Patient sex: M
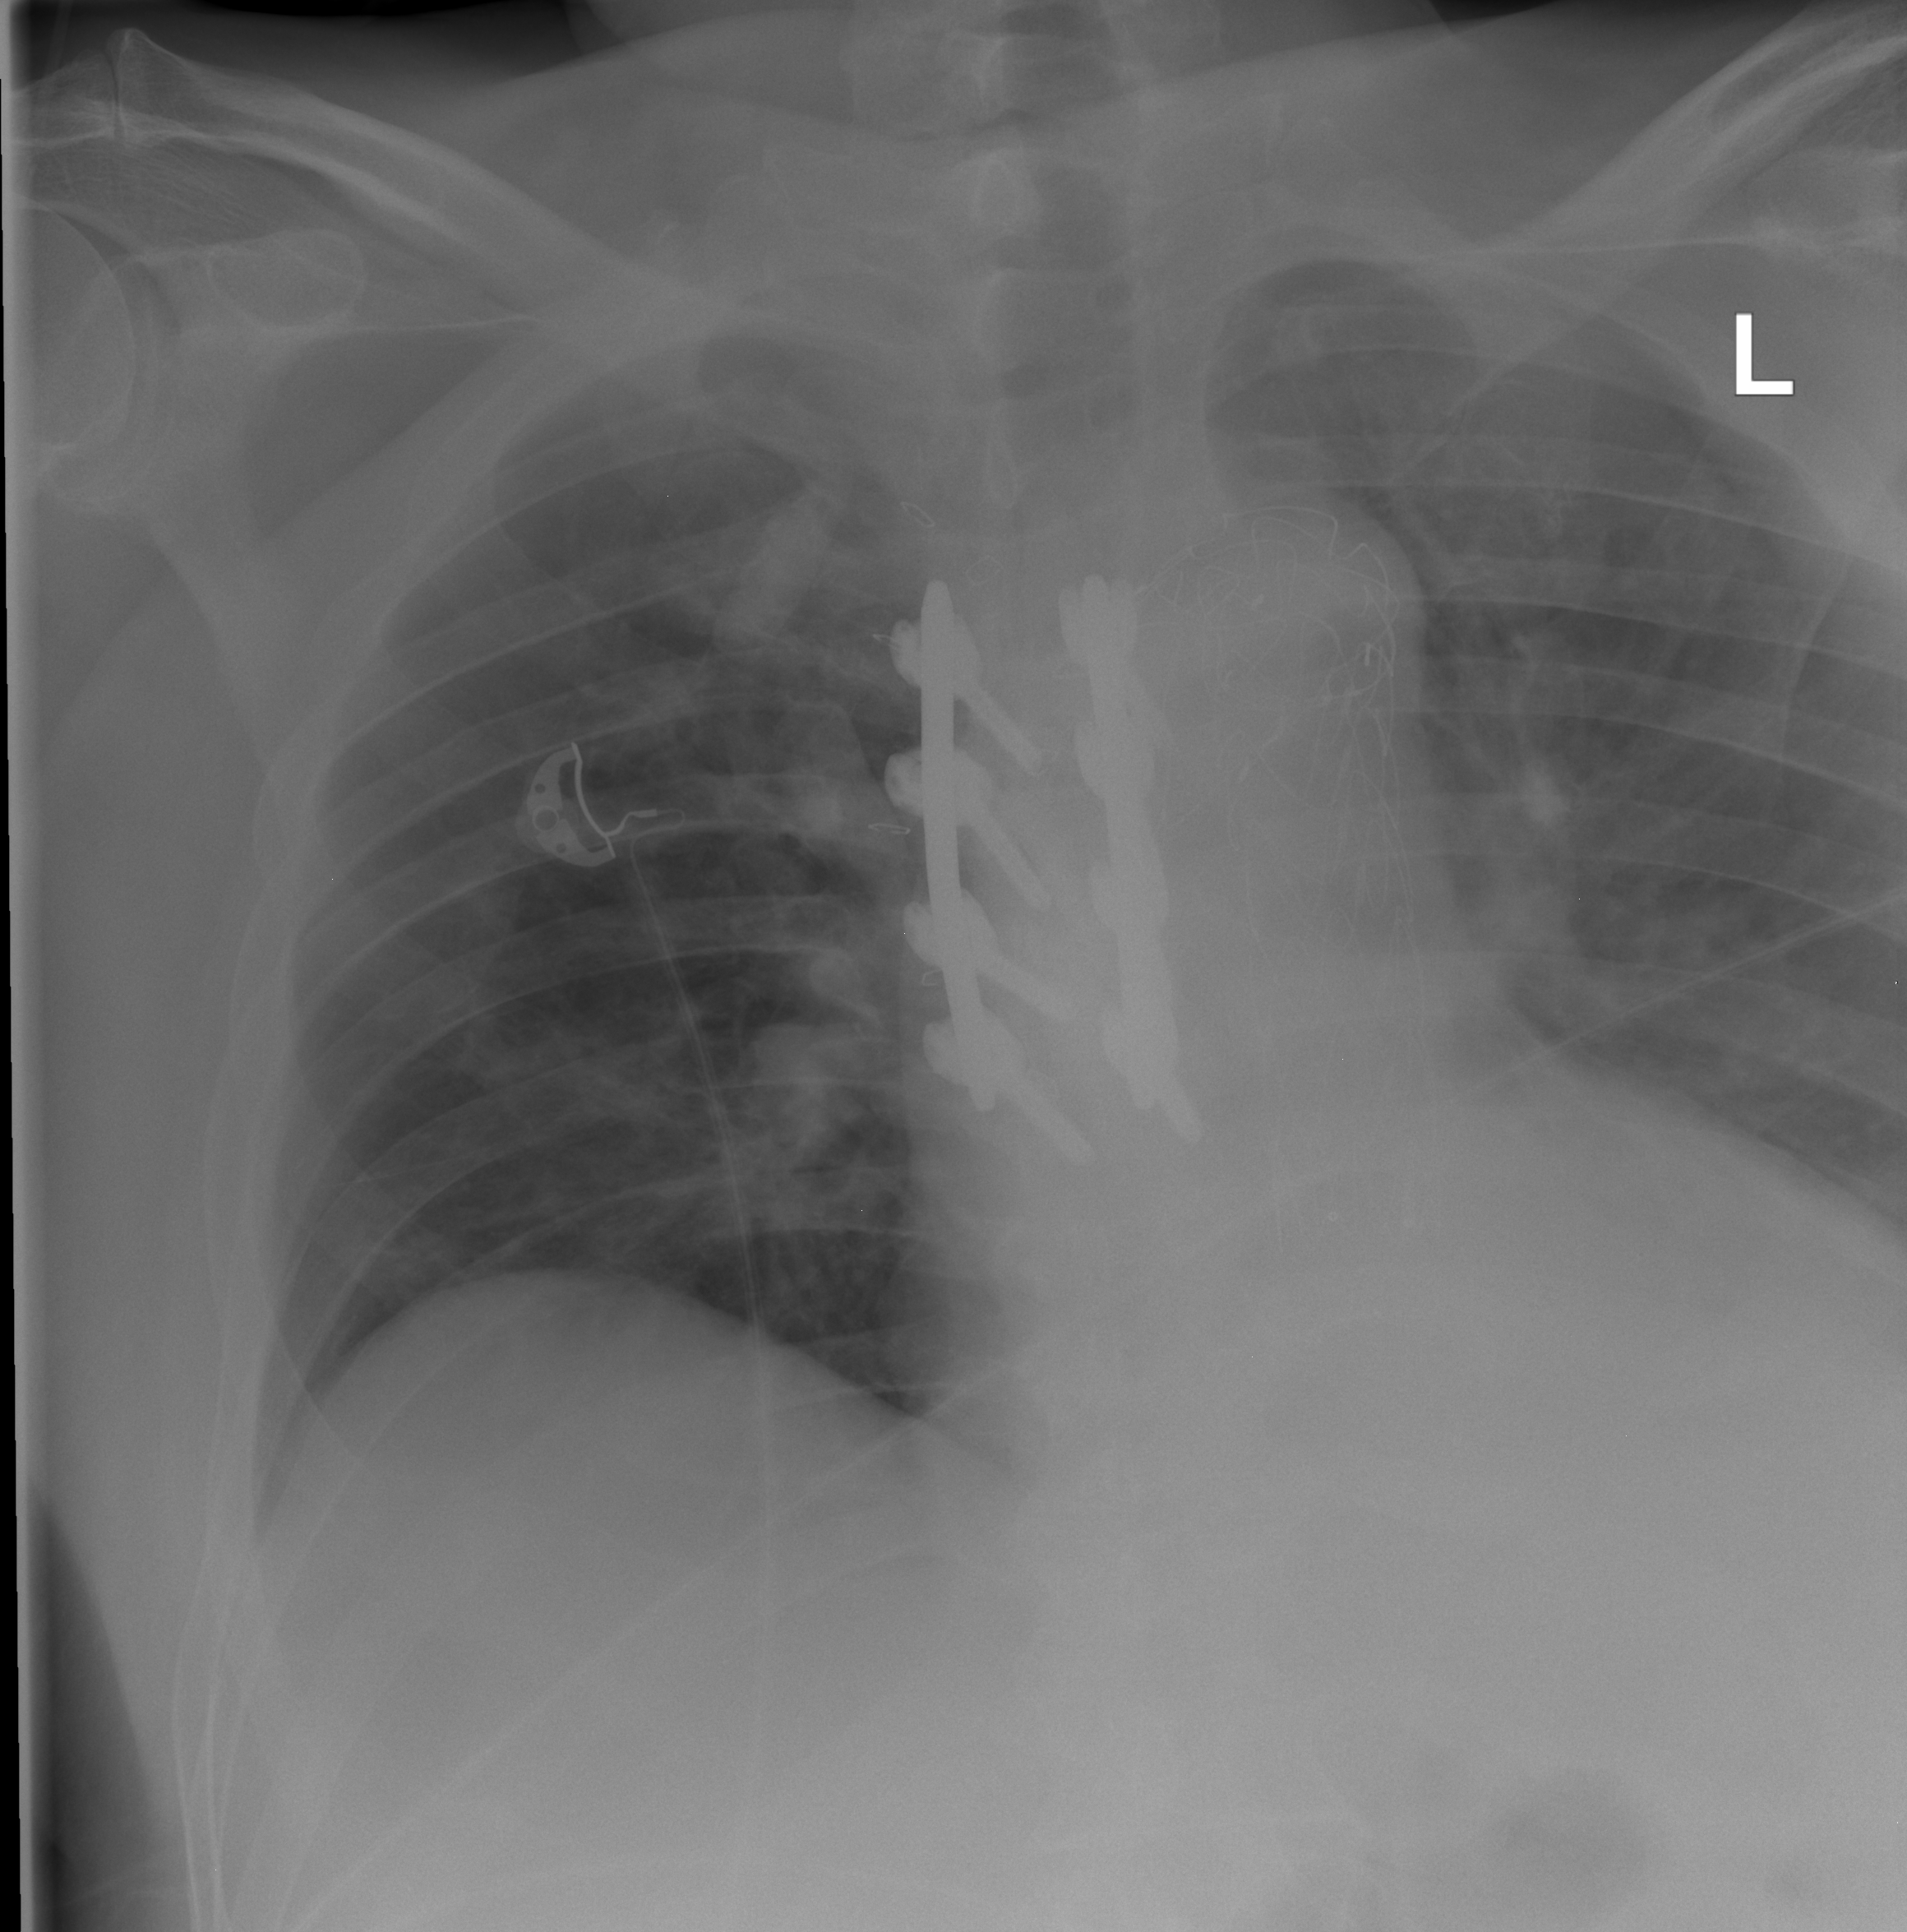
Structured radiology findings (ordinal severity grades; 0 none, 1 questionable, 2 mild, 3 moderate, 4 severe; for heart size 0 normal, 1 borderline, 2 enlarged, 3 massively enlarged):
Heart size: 2
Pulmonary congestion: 0
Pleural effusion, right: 0
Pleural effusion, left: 2
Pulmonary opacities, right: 0
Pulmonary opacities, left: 2
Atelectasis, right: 0
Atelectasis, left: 2